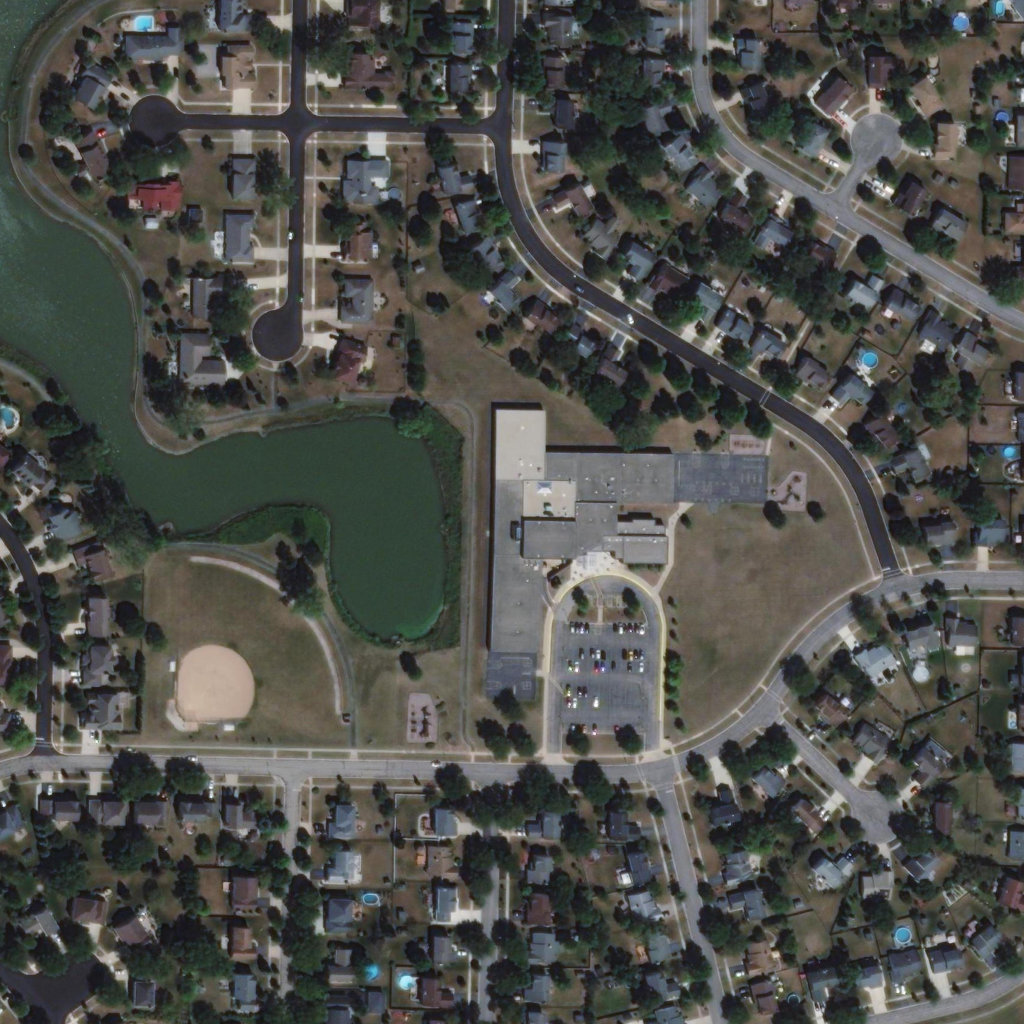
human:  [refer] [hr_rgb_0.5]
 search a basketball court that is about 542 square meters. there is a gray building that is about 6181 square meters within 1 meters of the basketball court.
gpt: <box>[[47, 63, 52, 68, 0]]</box>

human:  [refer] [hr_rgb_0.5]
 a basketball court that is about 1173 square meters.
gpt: <box>[[64, 43, 74, 49, 0]]</box>